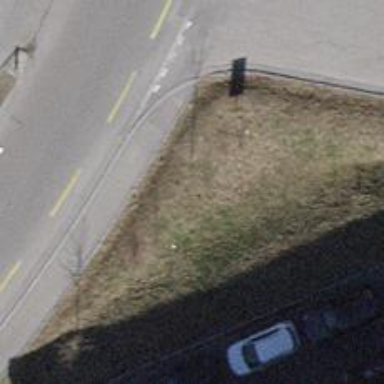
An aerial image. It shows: Service road with trolley wires.